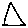
Label: triangle